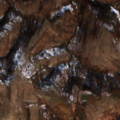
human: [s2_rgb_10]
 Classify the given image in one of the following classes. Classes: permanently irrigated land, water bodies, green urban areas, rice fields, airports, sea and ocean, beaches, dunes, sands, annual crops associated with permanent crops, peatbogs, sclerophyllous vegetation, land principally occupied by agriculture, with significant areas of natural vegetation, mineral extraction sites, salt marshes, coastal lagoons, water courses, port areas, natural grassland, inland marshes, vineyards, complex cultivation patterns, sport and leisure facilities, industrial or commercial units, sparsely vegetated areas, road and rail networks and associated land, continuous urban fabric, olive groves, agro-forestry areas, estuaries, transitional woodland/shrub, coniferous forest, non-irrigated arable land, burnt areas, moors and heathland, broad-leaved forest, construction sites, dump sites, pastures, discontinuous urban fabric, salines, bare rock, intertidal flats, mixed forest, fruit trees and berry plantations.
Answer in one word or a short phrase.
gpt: pastures, complex cultivation patterns, broad-leaved forest, transitional woodland/shrub